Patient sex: F
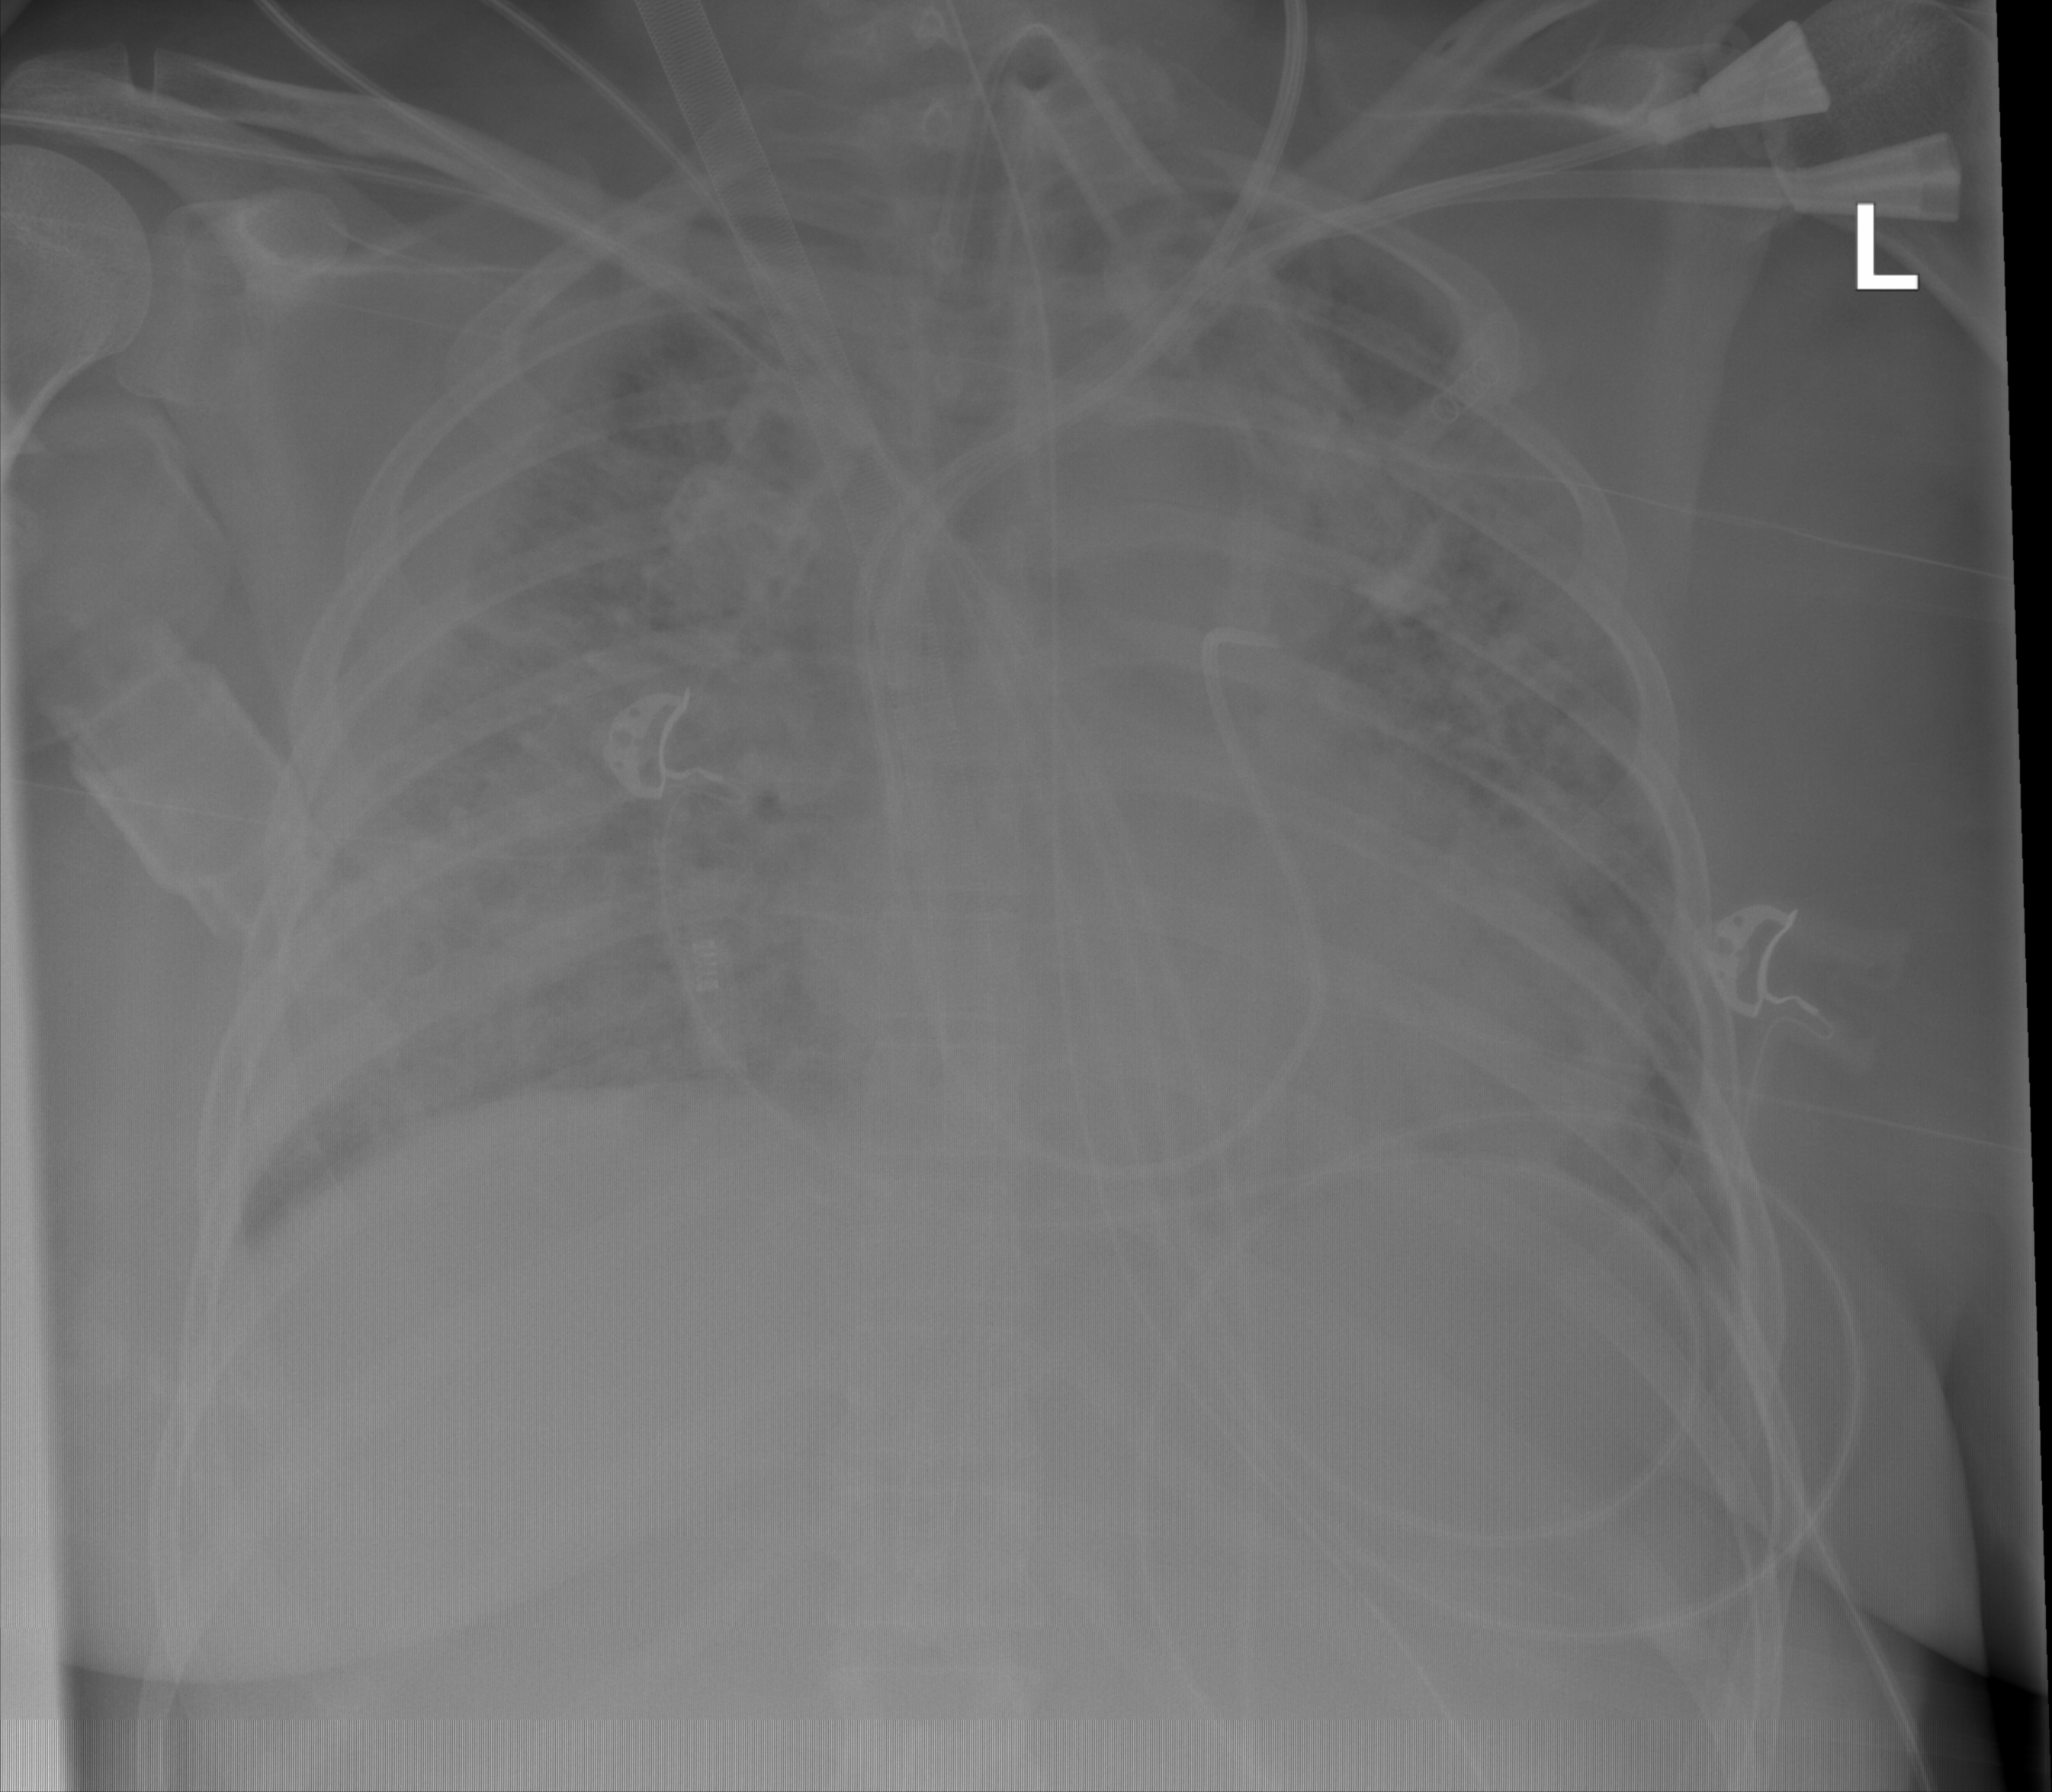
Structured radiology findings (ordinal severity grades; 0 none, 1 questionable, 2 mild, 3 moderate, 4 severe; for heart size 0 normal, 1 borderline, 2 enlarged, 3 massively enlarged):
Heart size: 1
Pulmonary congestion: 2
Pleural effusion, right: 0
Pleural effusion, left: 0
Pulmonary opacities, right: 3
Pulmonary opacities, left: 3
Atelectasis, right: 3
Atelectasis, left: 3